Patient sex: F
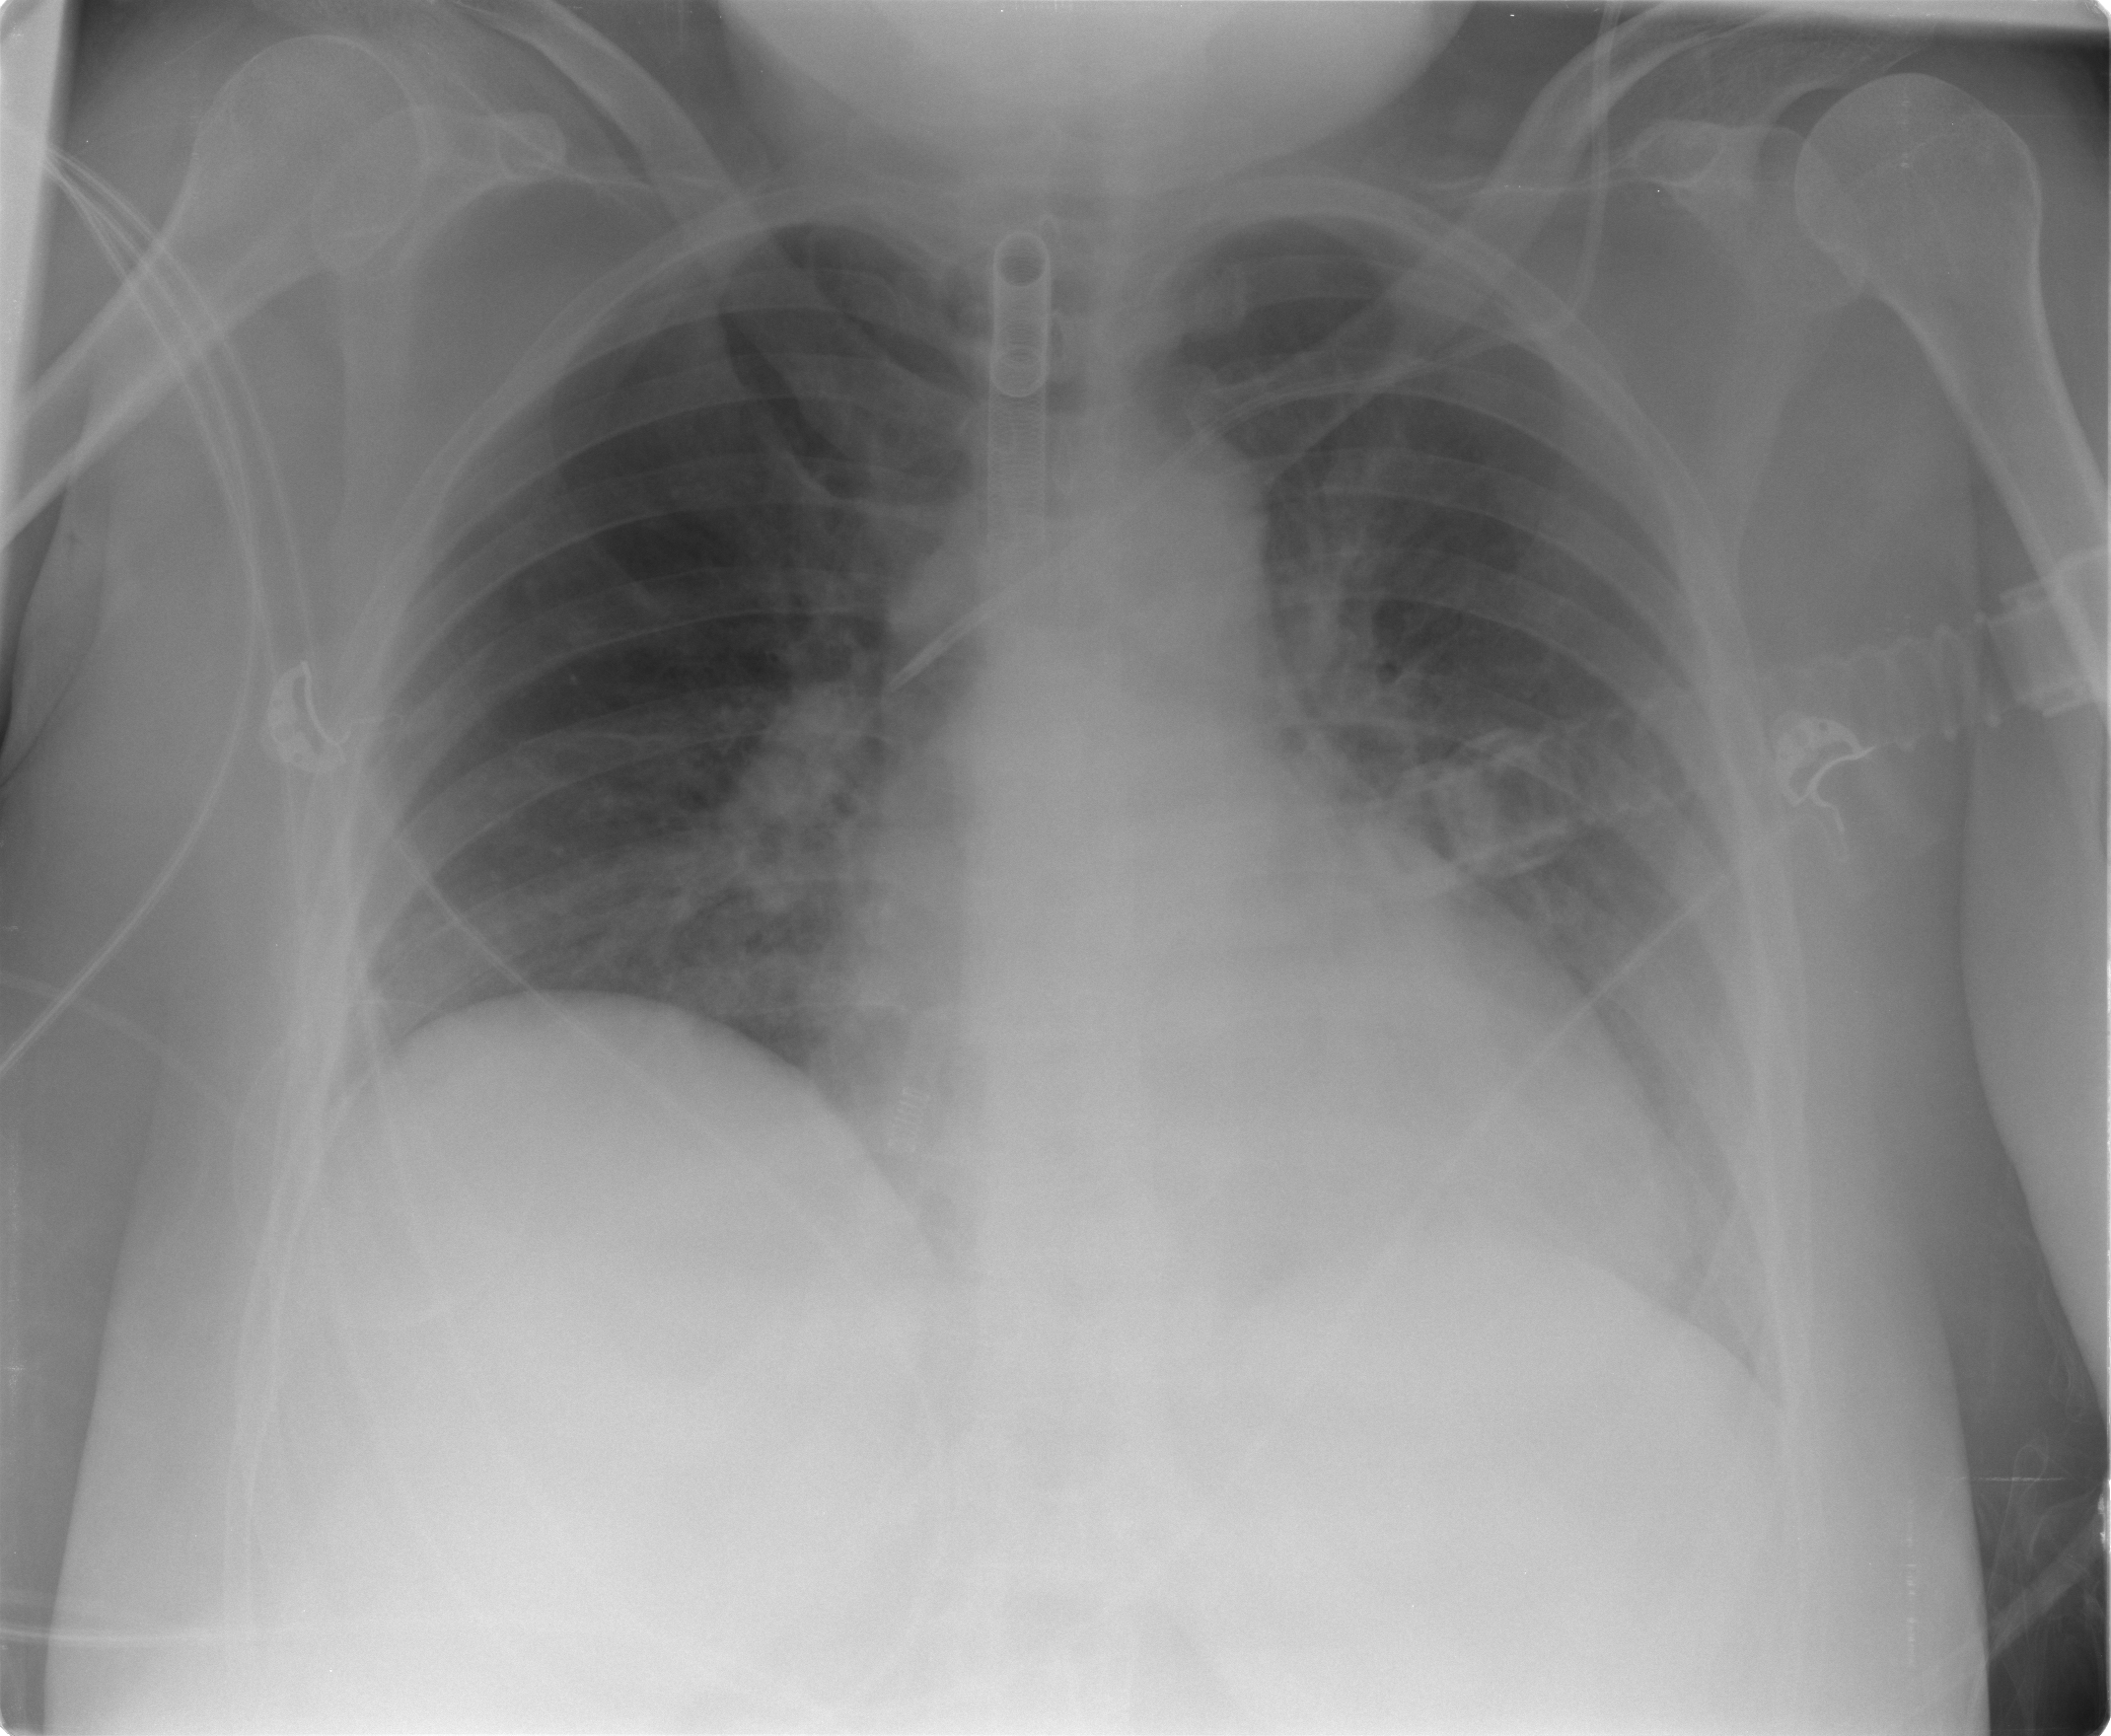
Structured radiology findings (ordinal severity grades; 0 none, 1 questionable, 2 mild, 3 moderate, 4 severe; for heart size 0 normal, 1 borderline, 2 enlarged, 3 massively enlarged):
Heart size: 2
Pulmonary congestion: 2
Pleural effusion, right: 1
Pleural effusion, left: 2
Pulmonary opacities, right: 0
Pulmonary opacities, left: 0
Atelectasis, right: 2
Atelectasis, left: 2